Question: I did my research, this is what I understand:
1. Download zipball
2. Configure php.ini (includ_path)
3. Add Zend's bin directory path to PATH
4. And use zf command to create projects
My problem is I can't find zf.bat inside bin (Yes, I did download zipball, using this <URL>. There's no 'zf.bat', this is how my 'bin' looks like:

My Question:
> Did I download wrong zip? If so where can I get the right one? I've tried downloading all zips from <URL>.
These questions were helpful to me:
1. How to install Zend Framework on Windows
2. Installing Zend Framework After Xampp
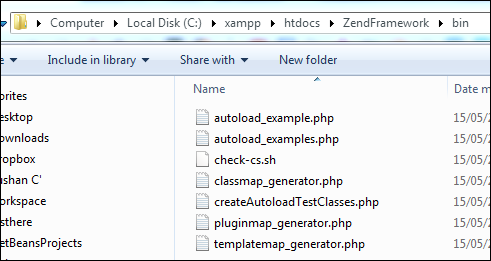
Answer: There is no zf.bat in Zend Framework 2 (for now anyway), that's in Zend Framework 1.
You will want to download the skeleton application here: <URL>
Also see: <URL> to see how they are using composer to setup a new project based on the skeleton, rather than using the old zf.bat.
You can also check out ZFTool which is a new utility for managing ZF2: <URL>